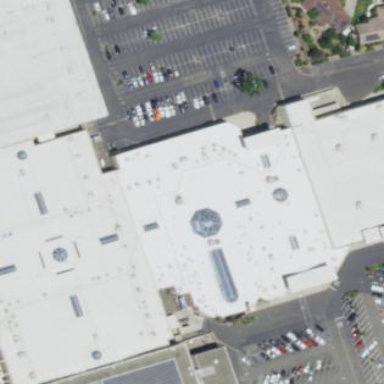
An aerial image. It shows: Mall building.